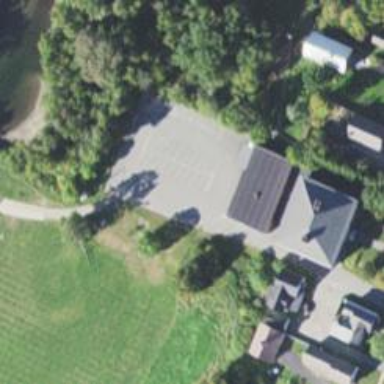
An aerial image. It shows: Parking space is available.